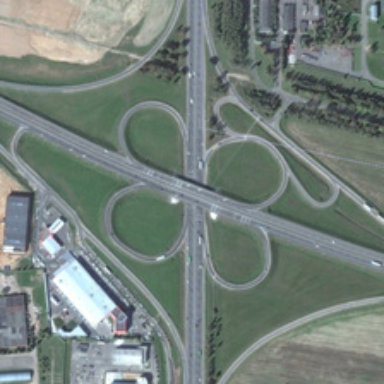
Some buildings and meadows are near a viaduct .